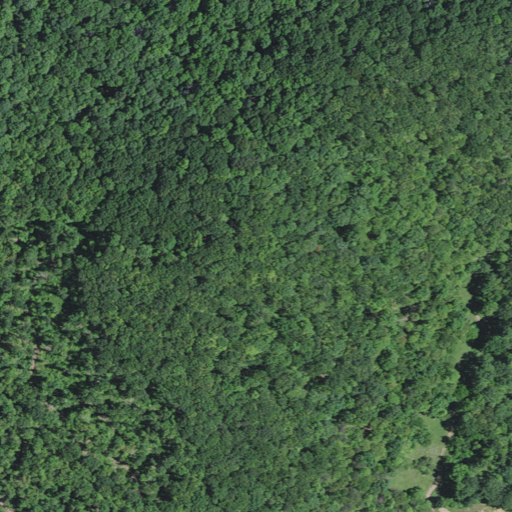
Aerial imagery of mountain in Kentucky named Granny Holt Knob containing deciduous forest, shrub, pasture, open development, and mixed forest